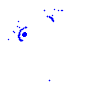
Particle: pion